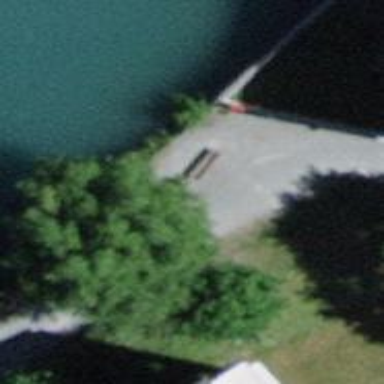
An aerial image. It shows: Bench.